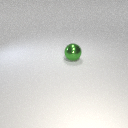
large green metal sphere